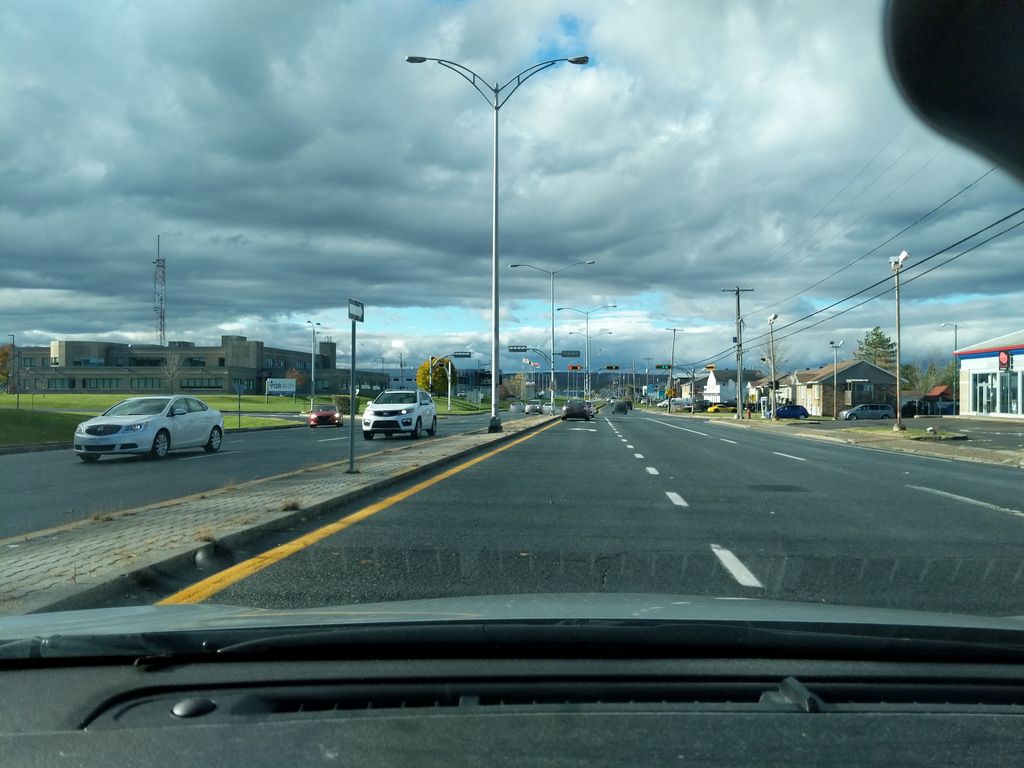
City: quebec_city